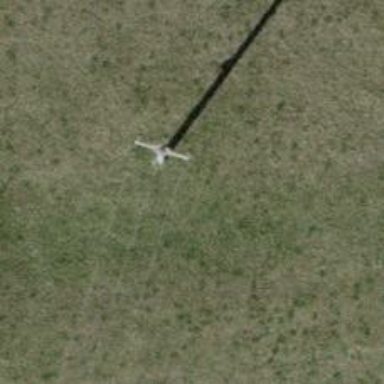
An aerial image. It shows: Concrete power pole.